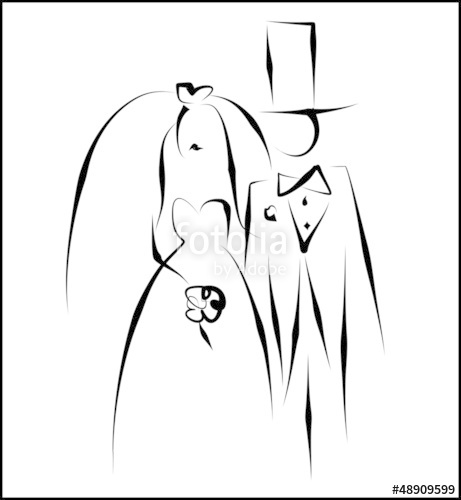
Label: groom, bridegroom